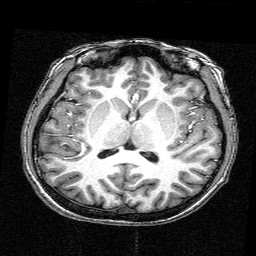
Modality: T1w
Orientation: coronal
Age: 25
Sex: female